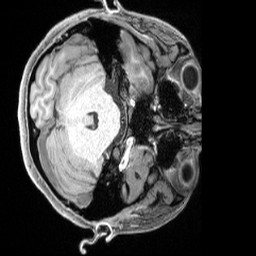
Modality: T1w
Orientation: axial
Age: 26
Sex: female
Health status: ill
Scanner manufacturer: siemens
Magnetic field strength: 3 T
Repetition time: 2.4 s
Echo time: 0.00222 s